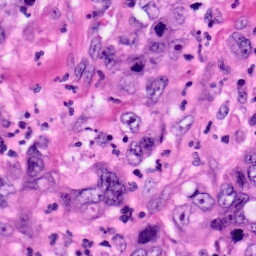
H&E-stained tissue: Pancreatic